Question: Stepping thru the object hierarchy while debugging - starting from the WorkContext.CurrentUser viewed from debugger's Locals - all these properties have correctly populated values and I can access the values of 2 circled properties with:
'''
WorkContext.CurrentUser.Email
WorkContext.CurrentUser.UserName
'''
I'd like to understand the syntax that lets me access the value in ''InstitutionId''

Thanks
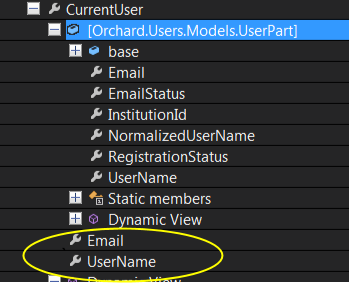
Answer: It seems like you altered the core 'UserPartRecord' class (added 'InstitutionId' property), but haven't altered the 'UserPart' to expose it. 'UserPart' is a wrapper around that record that exposes record properties.
You can always access the underlying record data directly like this:
'WorkContext.CurrentUser.As<UserPart>().Record.InstitutionId'